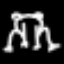
Label: frog